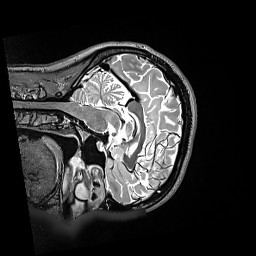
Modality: T2w
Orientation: sagittal
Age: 39
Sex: female